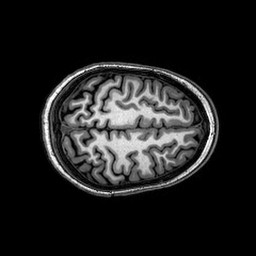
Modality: T1w
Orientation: axial
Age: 20
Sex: female